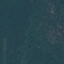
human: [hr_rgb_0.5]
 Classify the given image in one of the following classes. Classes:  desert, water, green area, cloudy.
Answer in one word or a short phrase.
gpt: green area